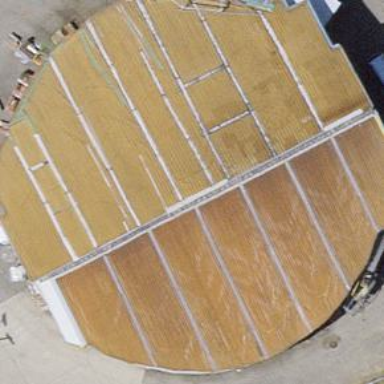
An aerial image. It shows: Storage tank that is man-made.